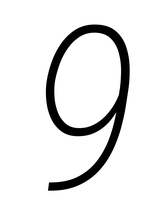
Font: Roboto-Italic_Condensed_ExtraLight_Italic